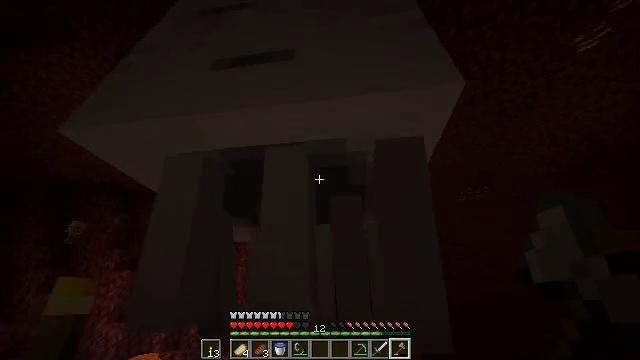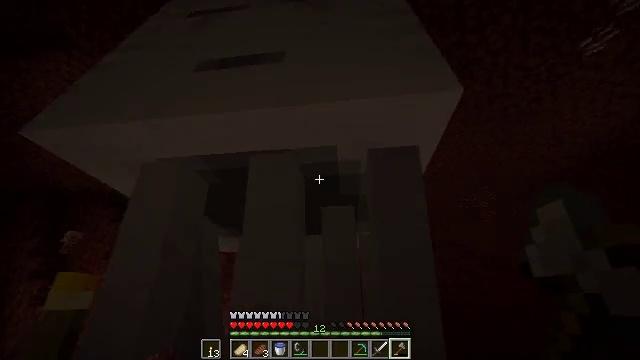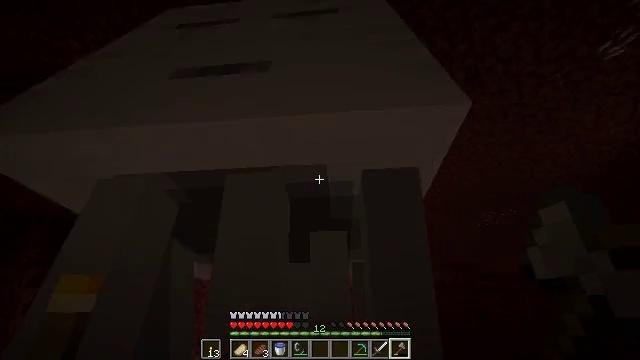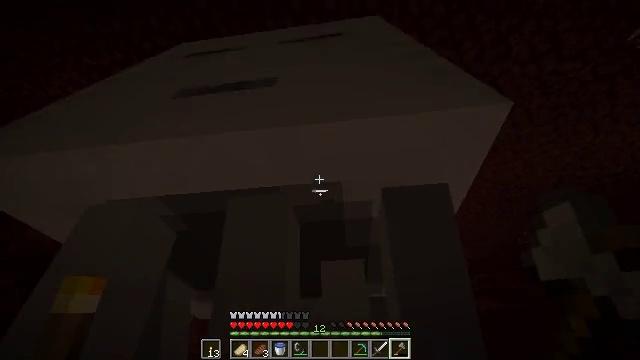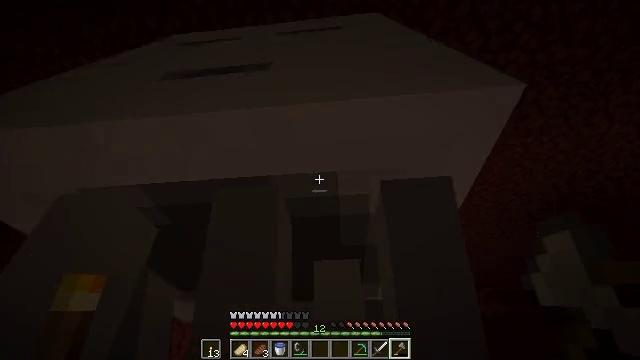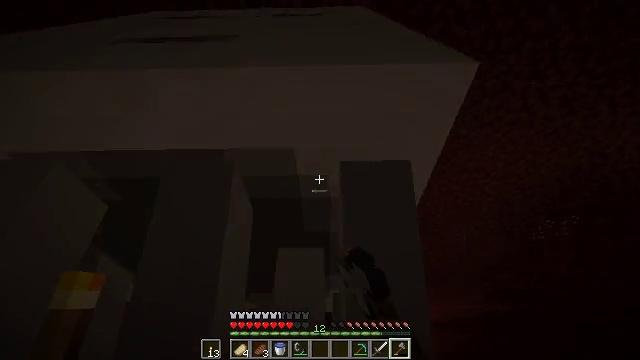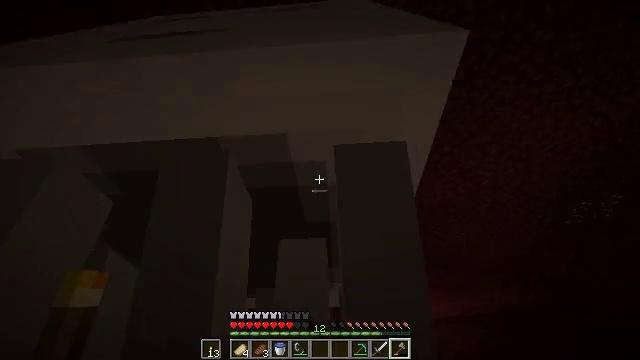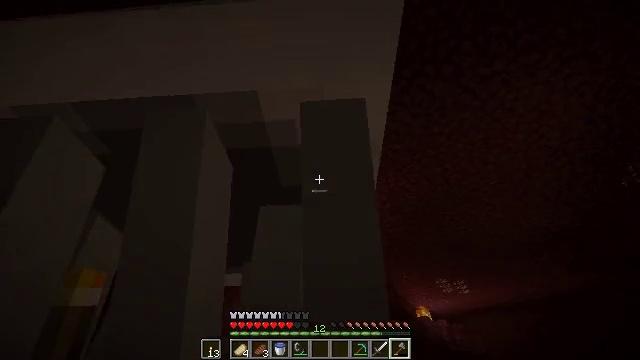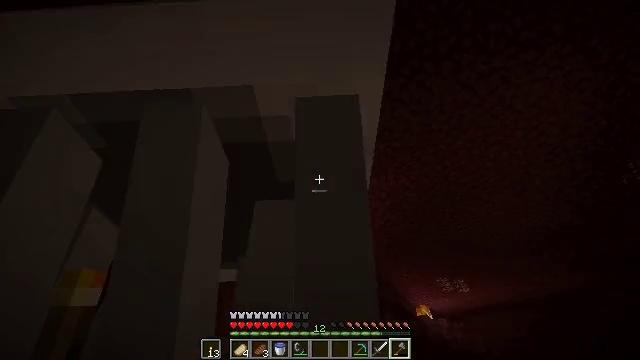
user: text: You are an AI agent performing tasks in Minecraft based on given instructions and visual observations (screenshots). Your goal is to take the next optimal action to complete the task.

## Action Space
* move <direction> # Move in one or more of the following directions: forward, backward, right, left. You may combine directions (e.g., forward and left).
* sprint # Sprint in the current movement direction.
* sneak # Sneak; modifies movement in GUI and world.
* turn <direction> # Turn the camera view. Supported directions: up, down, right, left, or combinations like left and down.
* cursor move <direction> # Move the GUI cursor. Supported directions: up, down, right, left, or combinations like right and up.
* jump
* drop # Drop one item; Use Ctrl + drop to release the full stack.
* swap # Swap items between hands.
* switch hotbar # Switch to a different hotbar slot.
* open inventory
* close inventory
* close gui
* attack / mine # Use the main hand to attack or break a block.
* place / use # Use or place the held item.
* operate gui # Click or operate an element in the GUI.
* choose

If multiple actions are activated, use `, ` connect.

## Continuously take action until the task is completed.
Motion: motion action
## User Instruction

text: Kill mobs in the Nether.
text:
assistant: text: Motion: move forward, sprint, turn up, jump
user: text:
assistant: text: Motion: move forward, sprint, turn left and up, jump
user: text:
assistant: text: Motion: move forward, sprint, turn left and up
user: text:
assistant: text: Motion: move forward, sprint, turn left, attack / mine
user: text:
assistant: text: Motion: move forward, sprint, attack / mine
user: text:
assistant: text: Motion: move forward, sprint, turn left, attack / mine
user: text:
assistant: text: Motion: move forward, sprint, turn left
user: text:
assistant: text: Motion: move forward, sprint
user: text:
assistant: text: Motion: sprint